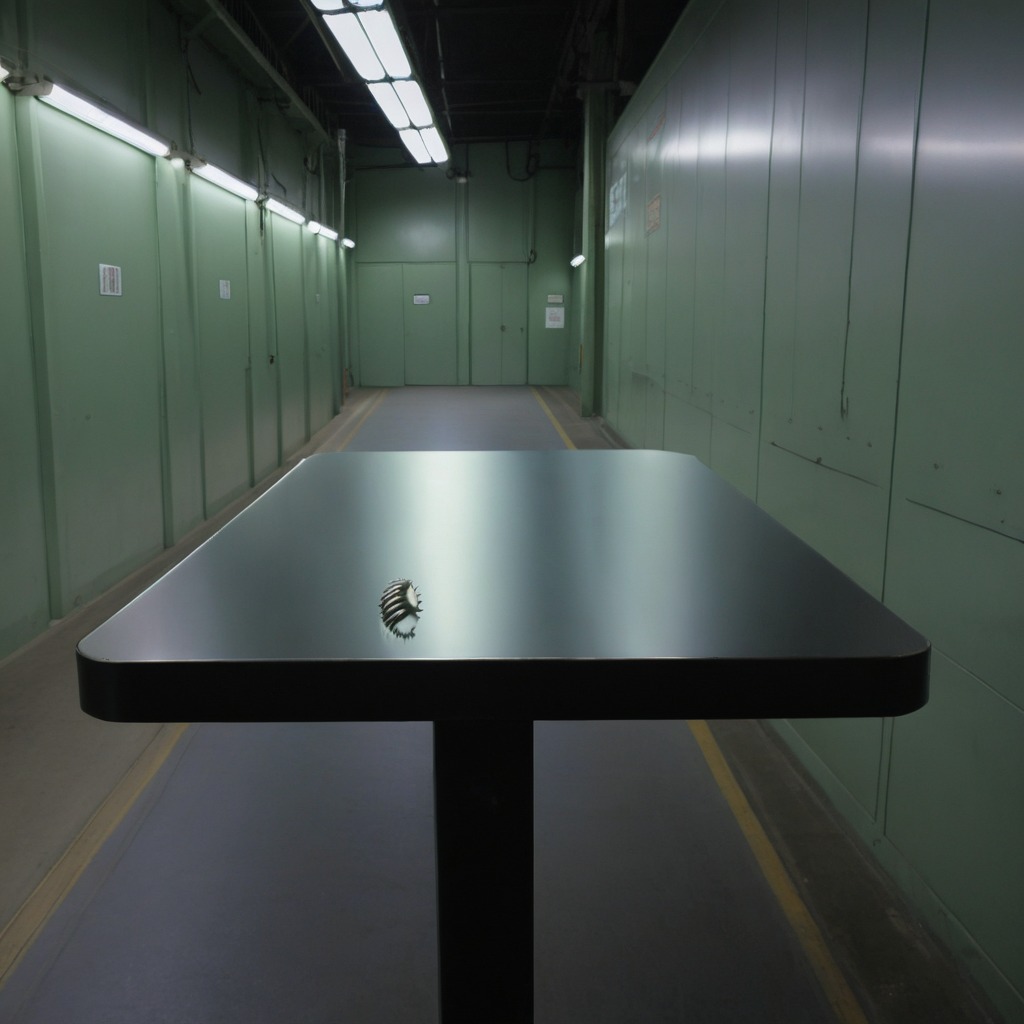
A steel gear with teeth is lying on the table in the railway signal maintenance room.